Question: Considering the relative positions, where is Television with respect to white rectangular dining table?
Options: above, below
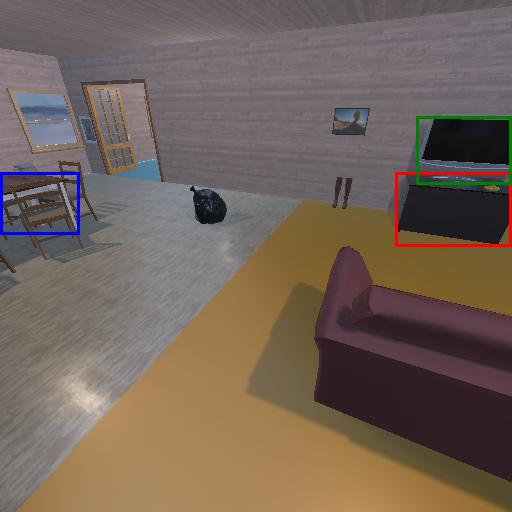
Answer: above